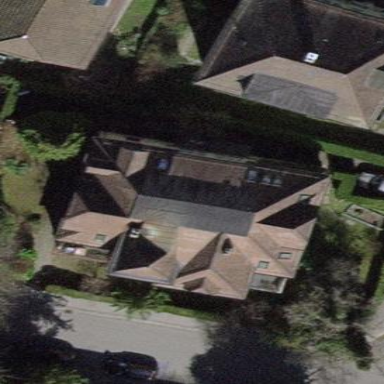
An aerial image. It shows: Semidetached house with tile roof.